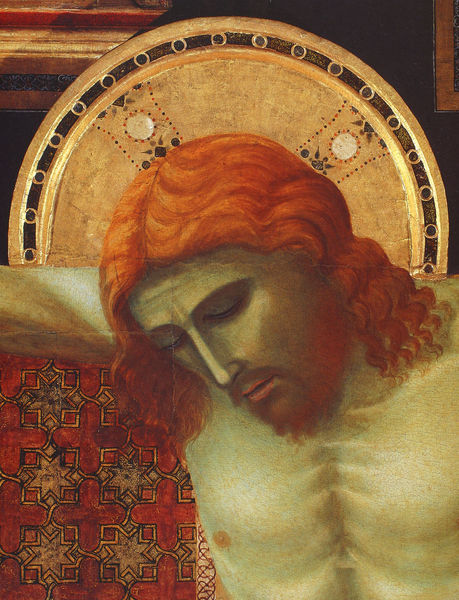
Titel: La Croce di S. Maria Novella
Künstler: Giotto di Bondone
Standort: Florenz, S. Maria Novella (EU - I - Toskana)
Schlagwörter: weiß, gelb, grün, ausschnitt, brust, rot, ornament, teppich, bart, arm, gesicht, tod, gold, haare, kreuz, religion, wellig, heiligenschein, rote haare, christus, jesus, sterben, leid, gekreuzigt, goldgrund, ikone, rotes haar, oben ohne, punzierung, christus am kreuz